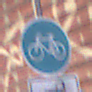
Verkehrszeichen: Radweg
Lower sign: MehrspurigeFahrzeugeFrei8
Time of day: MorningAfternoon
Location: Outdoor (Urban)
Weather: Clear
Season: NotSpecified
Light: Natural